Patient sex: F
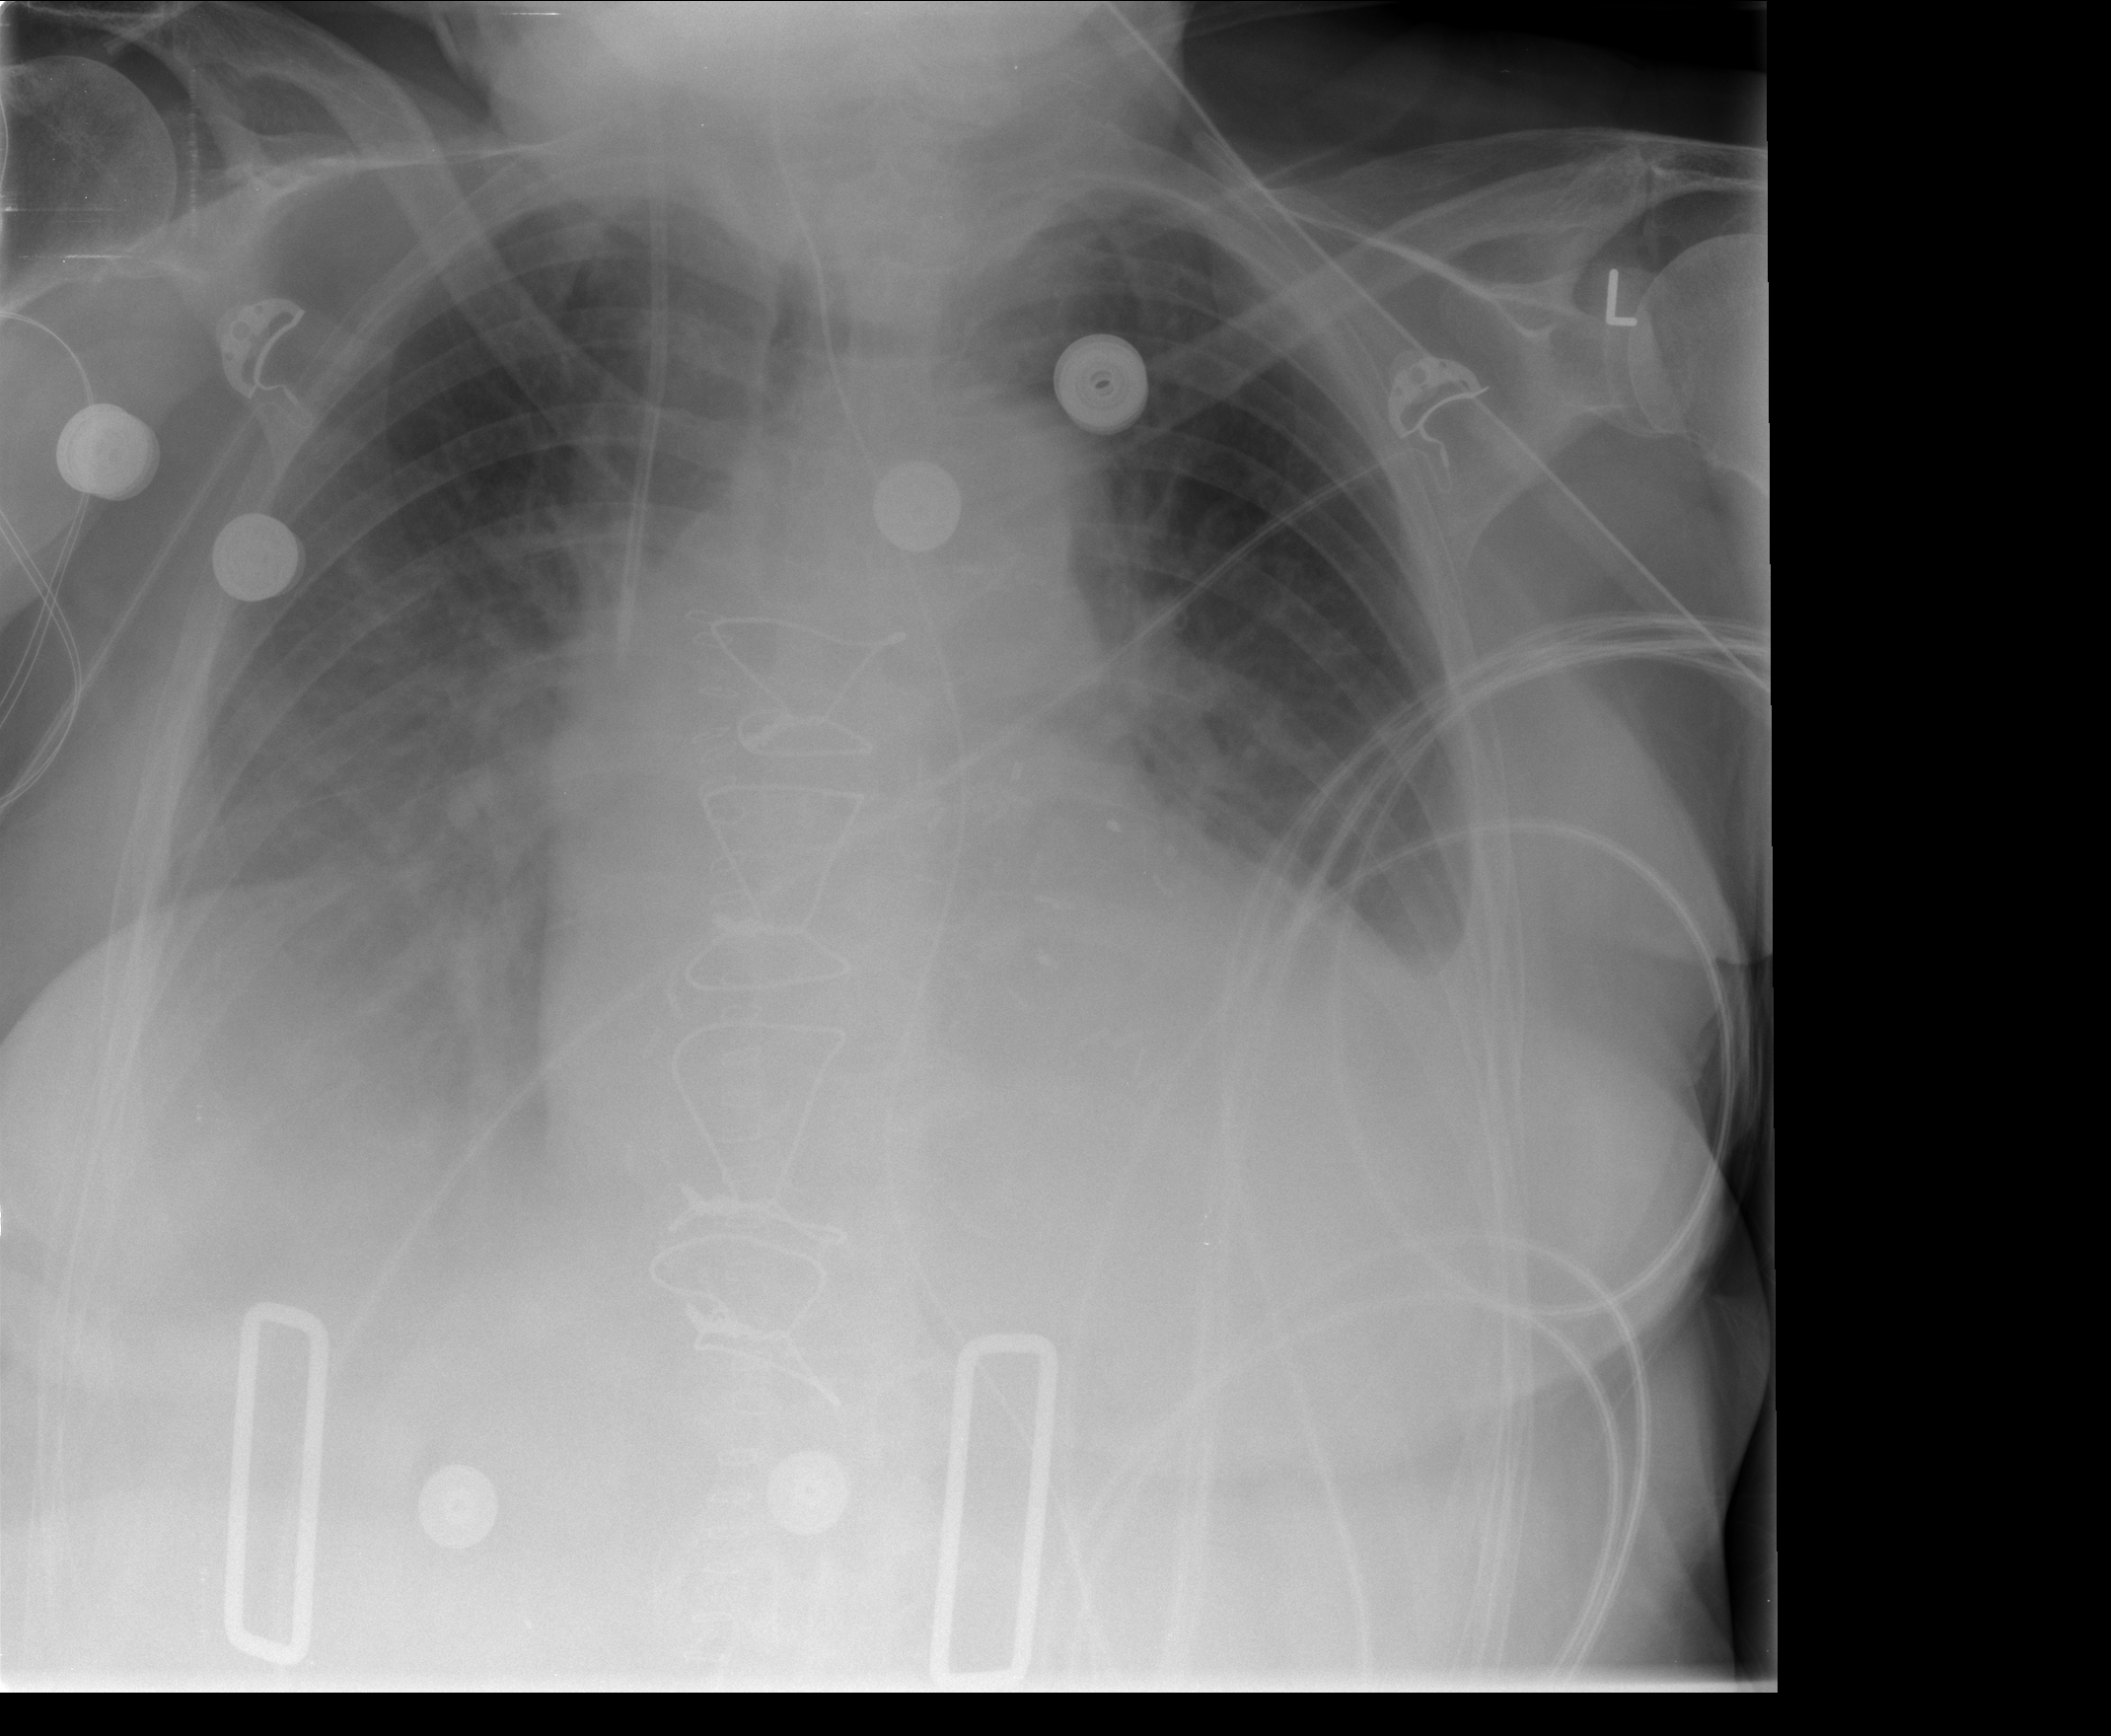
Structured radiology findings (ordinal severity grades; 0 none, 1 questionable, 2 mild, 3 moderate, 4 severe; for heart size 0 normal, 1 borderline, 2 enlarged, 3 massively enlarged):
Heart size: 3
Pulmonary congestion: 2
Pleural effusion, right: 2
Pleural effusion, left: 2
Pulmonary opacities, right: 2
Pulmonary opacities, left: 2
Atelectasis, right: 2
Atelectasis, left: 2